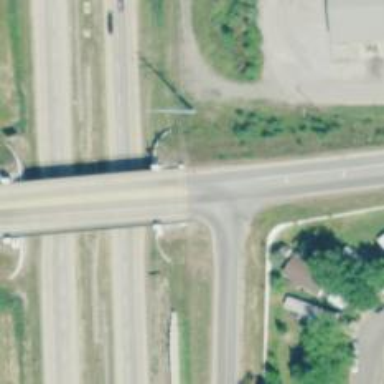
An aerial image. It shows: Secondary road featuring beam bridge.